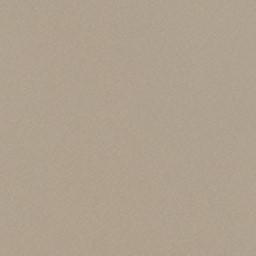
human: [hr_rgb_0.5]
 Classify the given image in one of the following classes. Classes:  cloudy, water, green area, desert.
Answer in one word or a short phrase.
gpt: desert